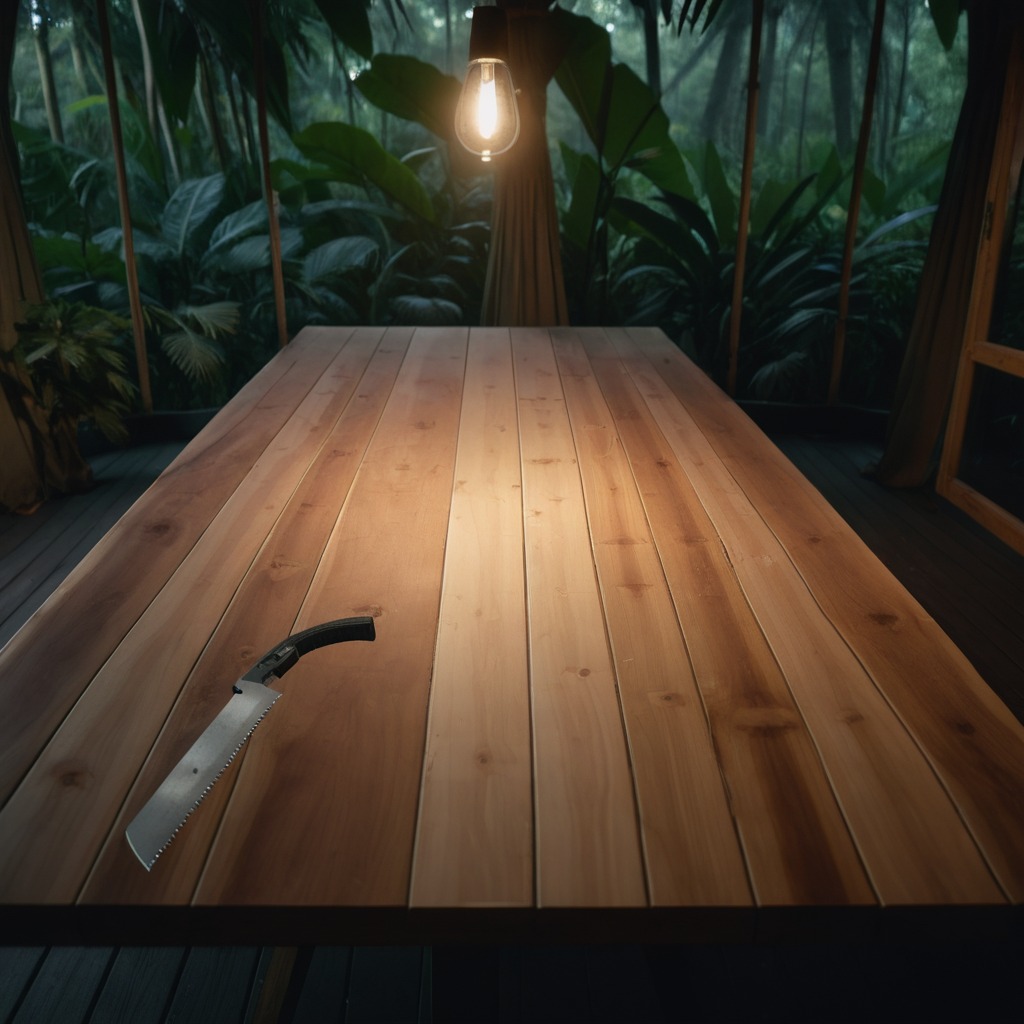
A metal saw lies on a wooden table inside a jungle field workshop tent at night with soft shadows worn but